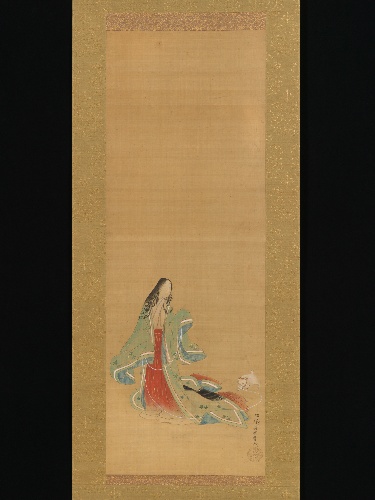
Title: 月岡雪鼎筆   女三宮「若菜上」『源氏物語』|The Third Princess with her Cat, from the "New Herbs I" (Wakana I) chapter The Tale of Genji (Genji monogatari}
Artist: Tsukioka Settei
Artist bio: Japanese, 1710–1786
Date: 18th century
Object type: Hanging scroll
Classification: Paintings
Medium: Hanging scroll; ink and color on silk
Culture: Japan
Period: Edo period (1615–1868)
Dimensions: Image: 34 13/16 × 12 7/16 in. (88.5 × 31.6 cm)
Overall with mounting: 70 1/4 × 17 13/16 in. (178.5 × 45.2 cm)
Overall with knobs: 70 1/4 × 19 3/4 in. (178.5 × 50.2 cm)
Department: Asian Art
Credit line: Mary Griggs Burke Collection, Gift of the Mary and Jackson Burke Foundation, 2015
Accession year: 2015
Repository: Metropolitan Museum of Art, New York, NY
Tags: Women|Princesses|Cats